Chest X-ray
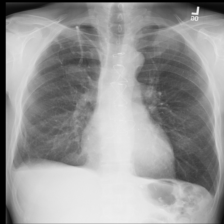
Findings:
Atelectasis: negative
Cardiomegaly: negative
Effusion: negative
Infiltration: negative
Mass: negative
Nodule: negative
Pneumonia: negative
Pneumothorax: negative
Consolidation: negative
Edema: negative
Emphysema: negative
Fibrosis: negative
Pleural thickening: negative
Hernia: negative